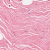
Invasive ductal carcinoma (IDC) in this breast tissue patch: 0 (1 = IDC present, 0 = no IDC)